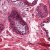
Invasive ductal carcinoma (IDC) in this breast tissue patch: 0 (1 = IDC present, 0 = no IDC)